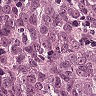
Metastatic tissue present: yes